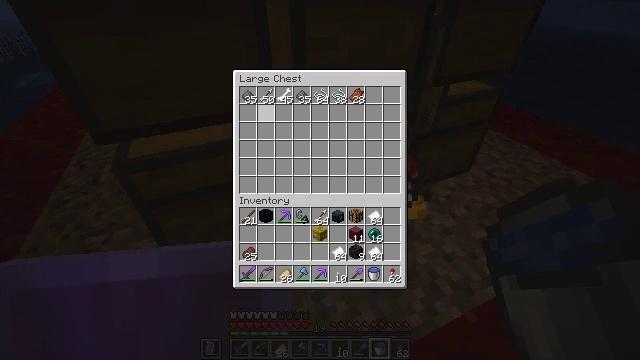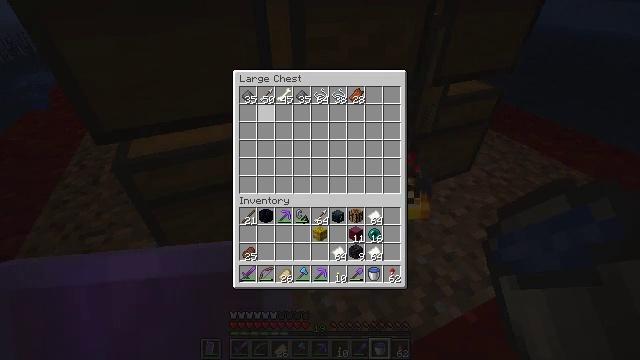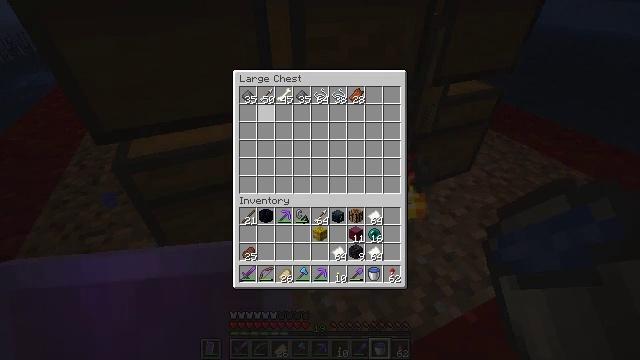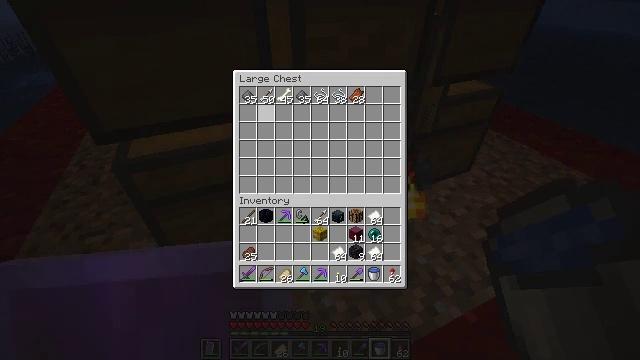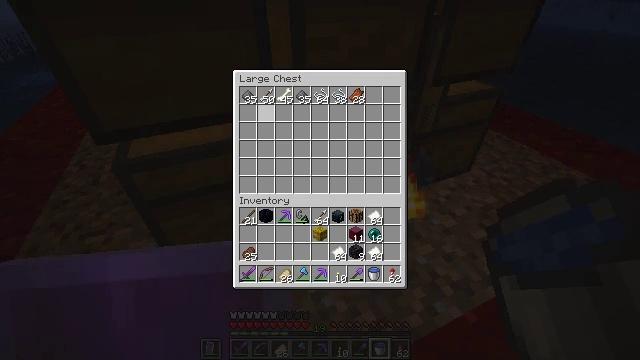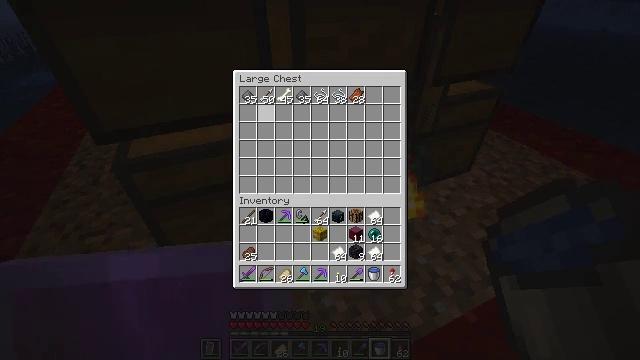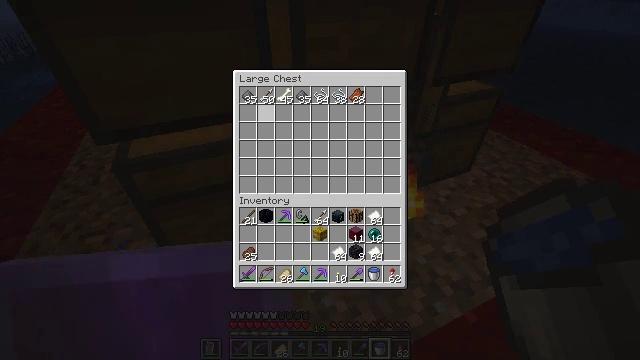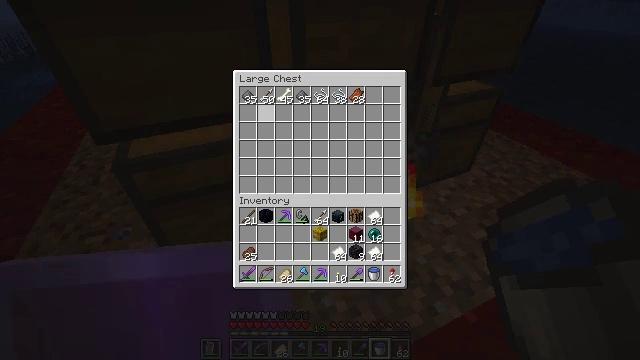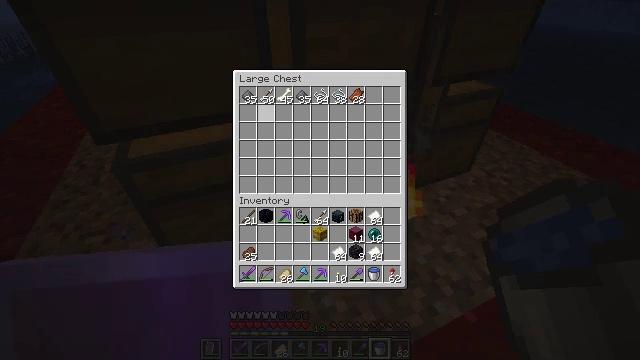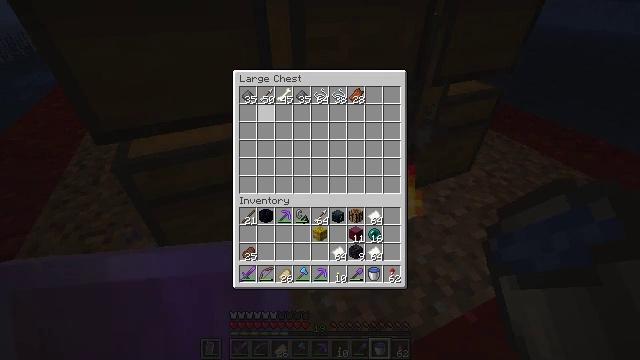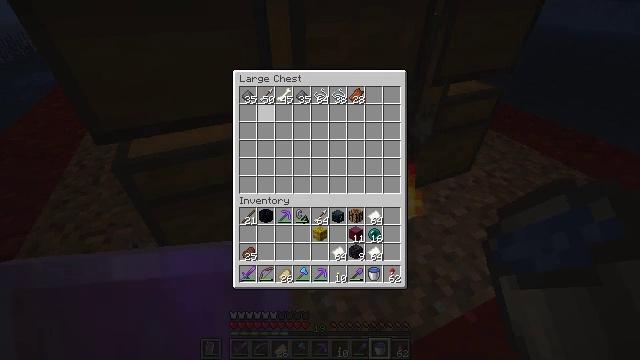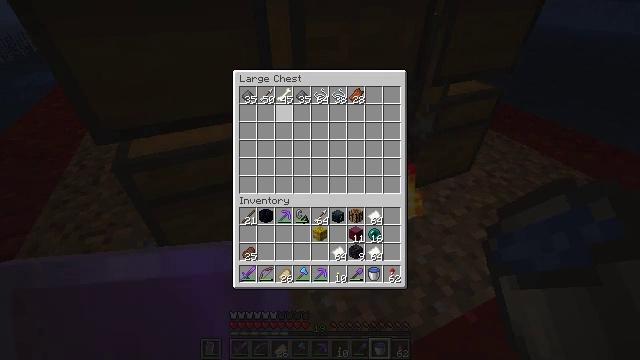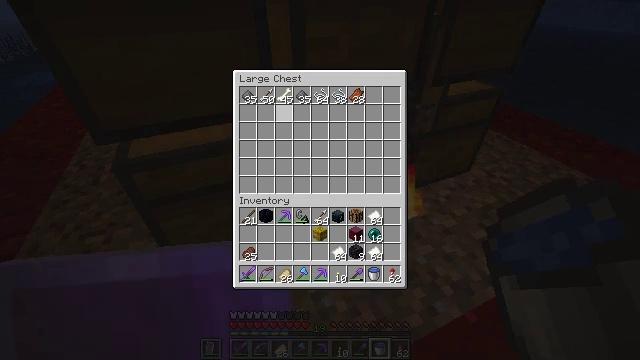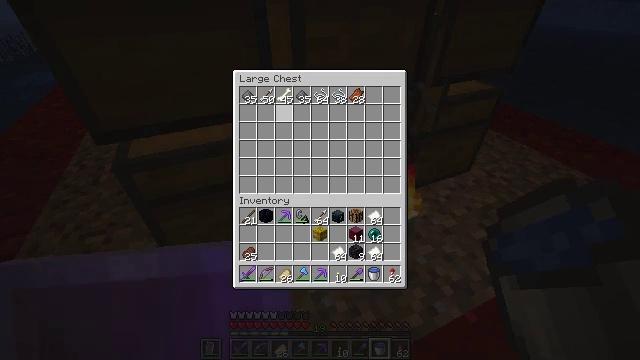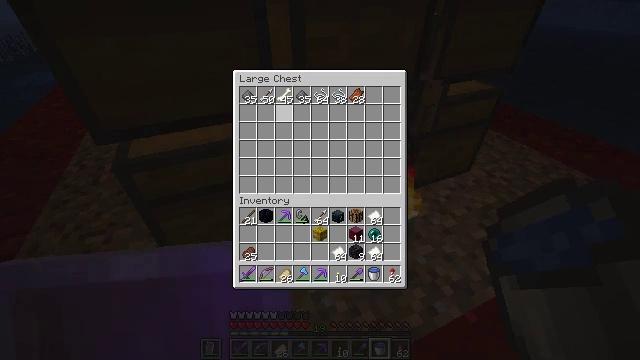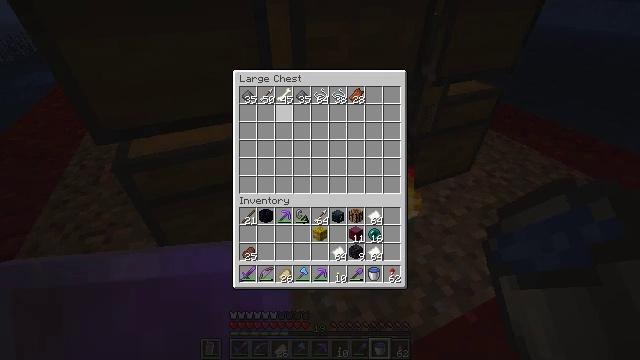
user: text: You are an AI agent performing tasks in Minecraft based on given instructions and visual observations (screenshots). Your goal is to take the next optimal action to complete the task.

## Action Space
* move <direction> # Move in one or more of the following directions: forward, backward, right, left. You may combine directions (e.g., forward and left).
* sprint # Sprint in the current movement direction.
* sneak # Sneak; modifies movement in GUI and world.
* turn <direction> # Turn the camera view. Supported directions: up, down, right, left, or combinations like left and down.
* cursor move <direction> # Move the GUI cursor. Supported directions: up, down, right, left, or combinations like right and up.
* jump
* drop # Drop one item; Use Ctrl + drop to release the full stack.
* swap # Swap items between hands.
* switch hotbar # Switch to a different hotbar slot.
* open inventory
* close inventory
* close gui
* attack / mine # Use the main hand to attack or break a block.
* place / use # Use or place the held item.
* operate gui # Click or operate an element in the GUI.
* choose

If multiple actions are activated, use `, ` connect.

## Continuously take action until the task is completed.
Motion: motion action
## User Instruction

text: Craft a firework rocket.
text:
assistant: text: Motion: no_op
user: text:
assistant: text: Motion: no_op
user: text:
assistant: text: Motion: no_op
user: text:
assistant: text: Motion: no_op
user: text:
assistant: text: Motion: no_op
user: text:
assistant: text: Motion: no_op
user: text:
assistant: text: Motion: no_op
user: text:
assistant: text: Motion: no_op
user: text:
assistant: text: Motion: no_op
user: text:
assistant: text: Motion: no_op
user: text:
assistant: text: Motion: turn right
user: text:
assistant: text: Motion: no_op
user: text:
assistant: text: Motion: no_op
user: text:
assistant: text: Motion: no_op
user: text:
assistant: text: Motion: no_op
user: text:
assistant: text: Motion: no_op
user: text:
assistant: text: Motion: no_op
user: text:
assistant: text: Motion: turn right
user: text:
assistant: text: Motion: no_op
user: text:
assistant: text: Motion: no_op
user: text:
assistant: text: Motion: no_op
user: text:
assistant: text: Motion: no_op
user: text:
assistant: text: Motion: no_op
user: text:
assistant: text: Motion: no_op
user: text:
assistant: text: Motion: no_op
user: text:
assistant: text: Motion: no_op
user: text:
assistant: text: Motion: turn up
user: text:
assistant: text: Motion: turn up
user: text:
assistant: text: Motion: turn left and up
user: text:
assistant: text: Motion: turn left and up